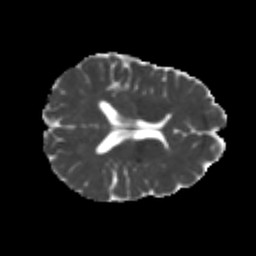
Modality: MD
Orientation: axial
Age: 24
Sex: female
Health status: healthy
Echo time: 0.074 s